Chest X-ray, AP view. Patient: 36 years old, sex M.
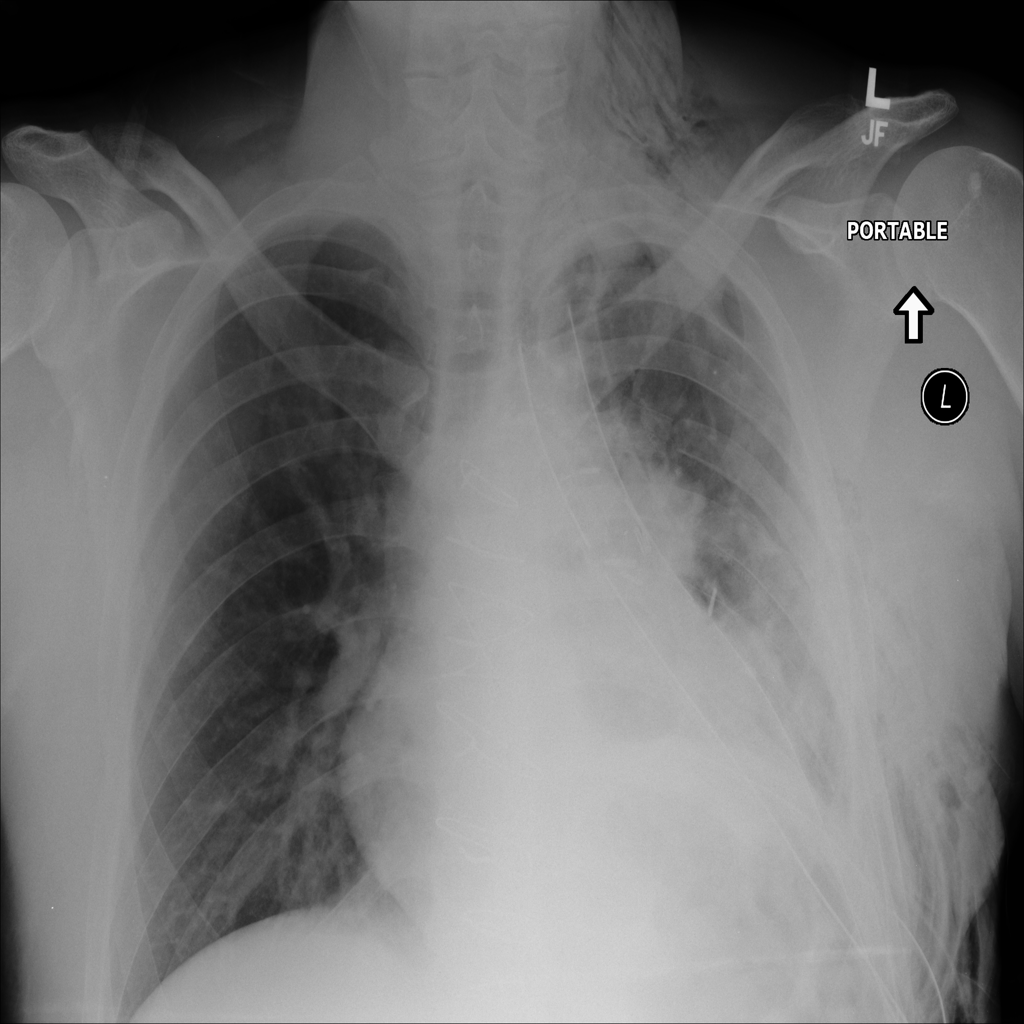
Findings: Emphysema